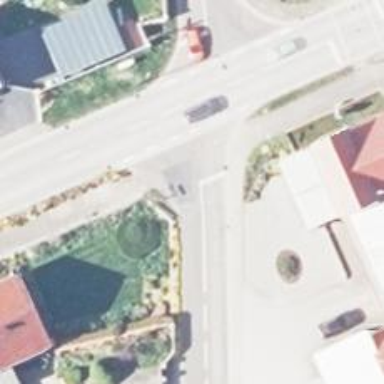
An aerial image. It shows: Road with stop sign.